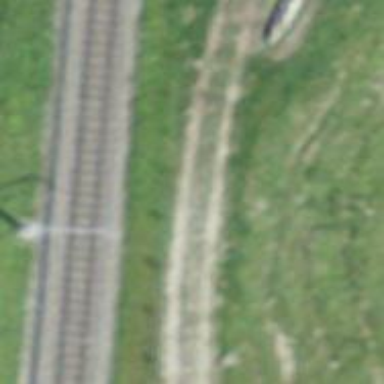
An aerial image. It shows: Track with grade 3 tracktype.